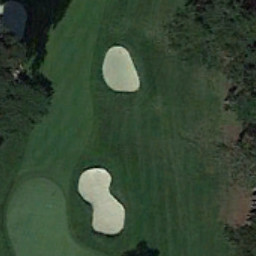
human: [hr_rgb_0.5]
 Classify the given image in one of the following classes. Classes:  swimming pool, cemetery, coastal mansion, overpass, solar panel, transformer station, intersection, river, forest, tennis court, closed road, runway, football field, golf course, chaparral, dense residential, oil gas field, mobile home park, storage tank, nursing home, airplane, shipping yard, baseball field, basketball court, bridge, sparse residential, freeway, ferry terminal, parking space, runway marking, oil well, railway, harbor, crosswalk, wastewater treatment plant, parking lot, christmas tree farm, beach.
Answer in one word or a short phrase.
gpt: golf course